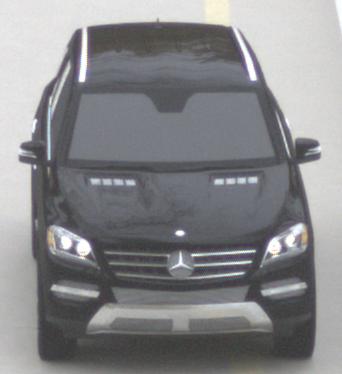
Make: Mercedes-Benz
Model: ML 350
Detailed model: M-Class (166)
Model produced from: 2011/11
Model produced until: 2014/10
Doors: 5
Color: black
Road condition: dry road
Daytime: midday
Contrast: low contrast